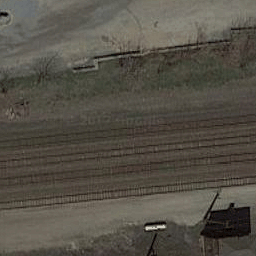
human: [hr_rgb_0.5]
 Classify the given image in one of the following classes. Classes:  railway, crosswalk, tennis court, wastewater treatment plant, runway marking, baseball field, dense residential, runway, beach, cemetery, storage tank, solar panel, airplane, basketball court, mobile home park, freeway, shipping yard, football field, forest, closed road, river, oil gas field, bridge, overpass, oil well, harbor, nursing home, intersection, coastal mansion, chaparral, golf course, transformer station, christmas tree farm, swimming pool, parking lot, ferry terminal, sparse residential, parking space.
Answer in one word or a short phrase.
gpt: railway